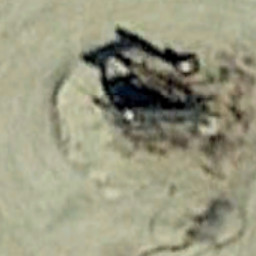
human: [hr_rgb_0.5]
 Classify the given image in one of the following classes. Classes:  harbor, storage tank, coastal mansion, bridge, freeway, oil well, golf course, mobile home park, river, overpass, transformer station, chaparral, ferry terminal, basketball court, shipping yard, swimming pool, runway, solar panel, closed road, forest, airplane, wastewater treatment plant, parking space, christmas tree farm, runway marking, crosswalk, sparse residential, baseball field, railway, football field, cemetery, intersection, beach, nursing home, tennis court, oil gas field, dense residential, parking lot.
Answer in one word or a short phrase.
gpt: oil well